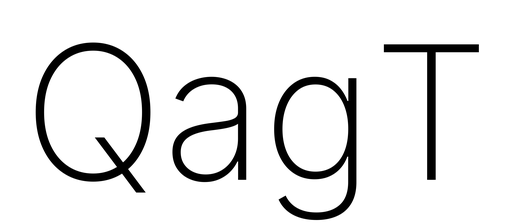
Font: Inter_ExtraLight